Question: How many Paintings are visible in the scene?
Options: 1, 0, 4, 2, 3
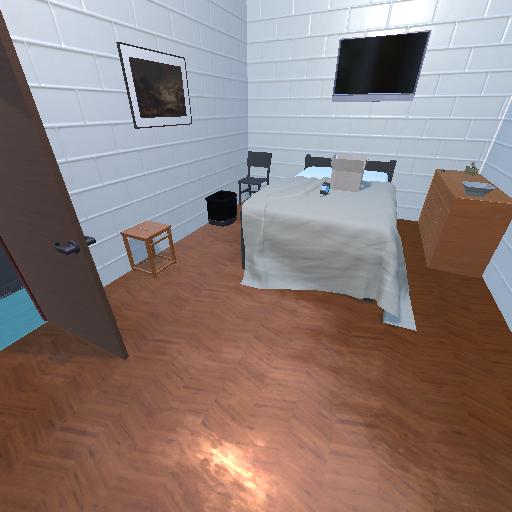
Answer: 1